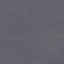
Land use / land cover class: SeaLake